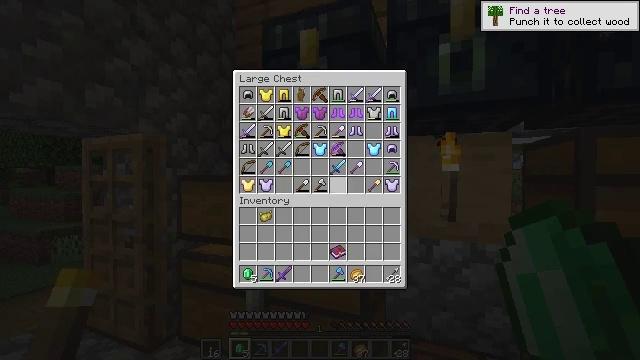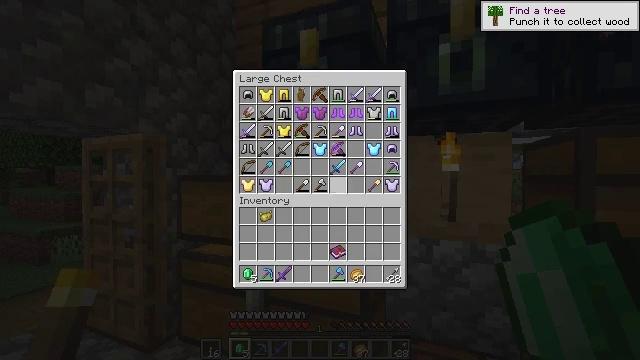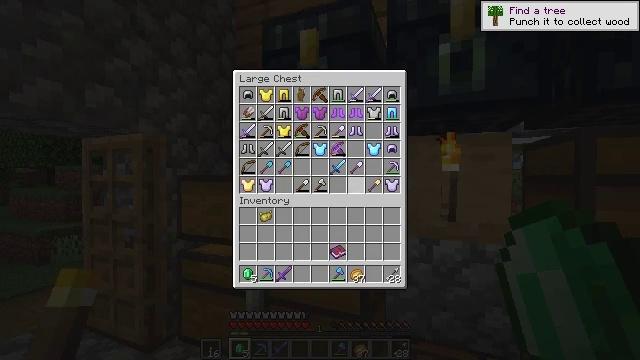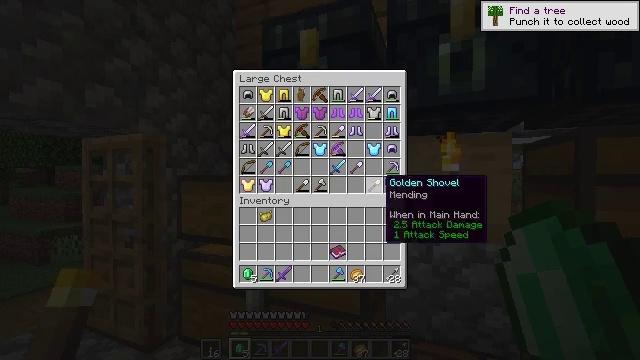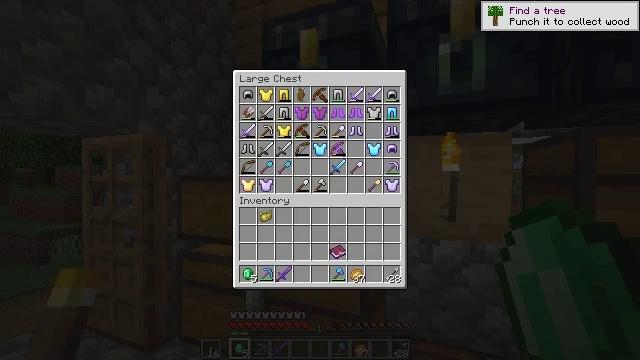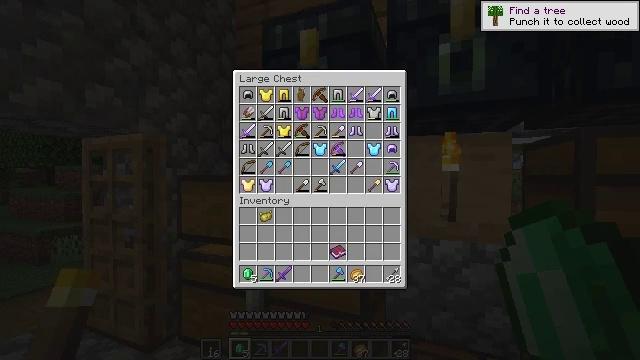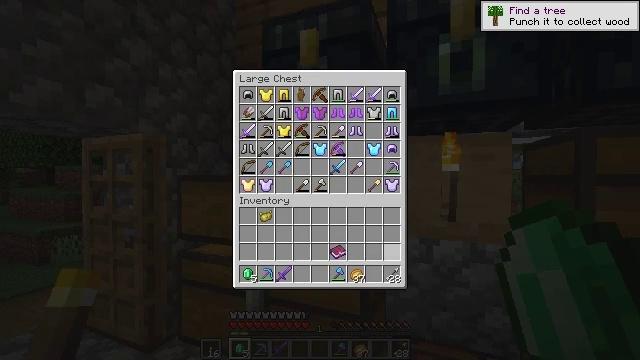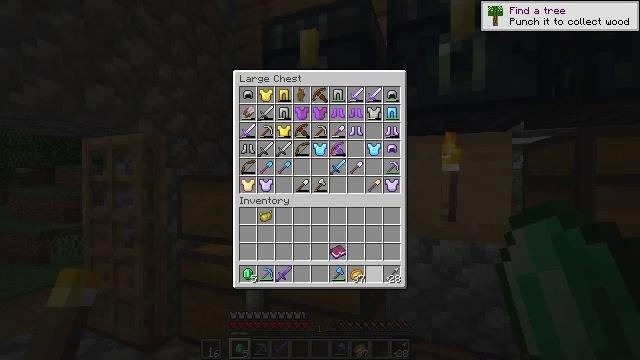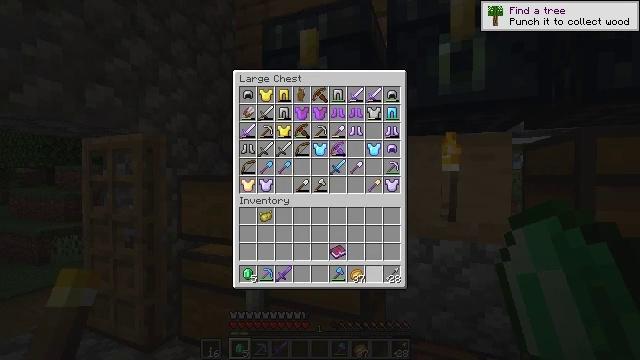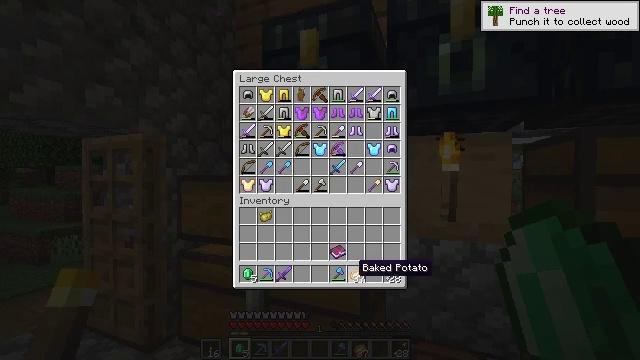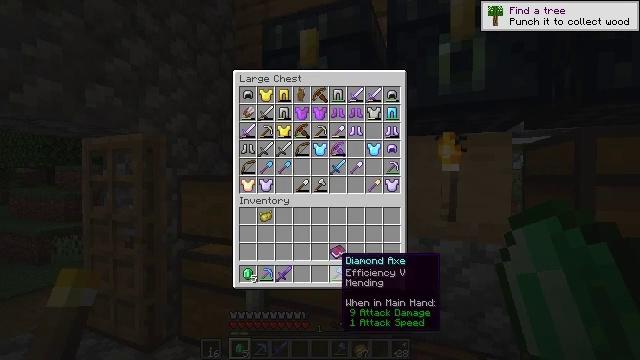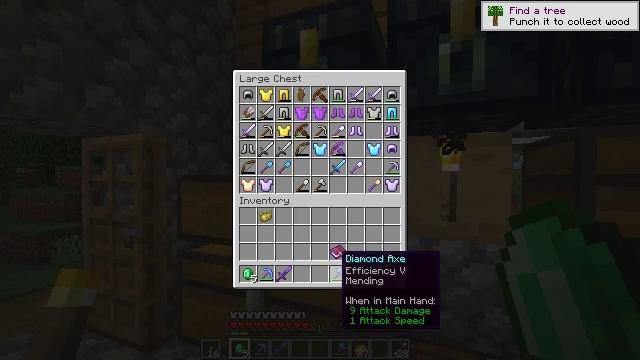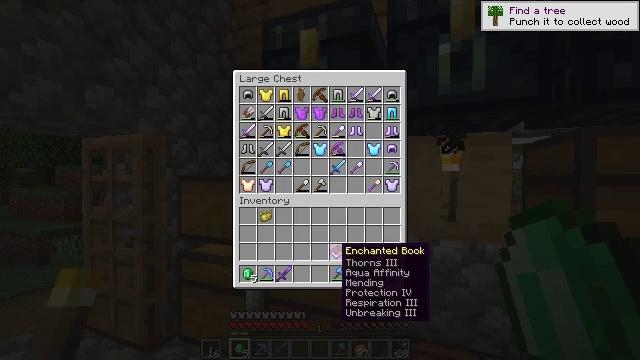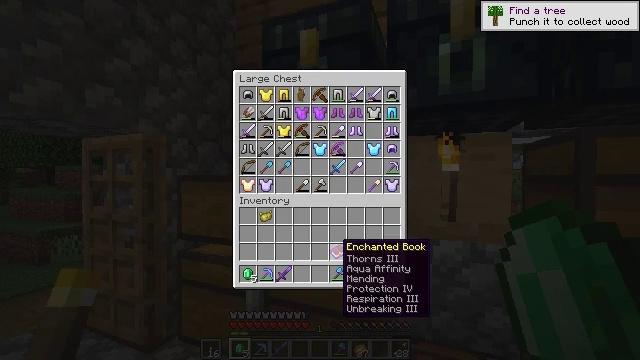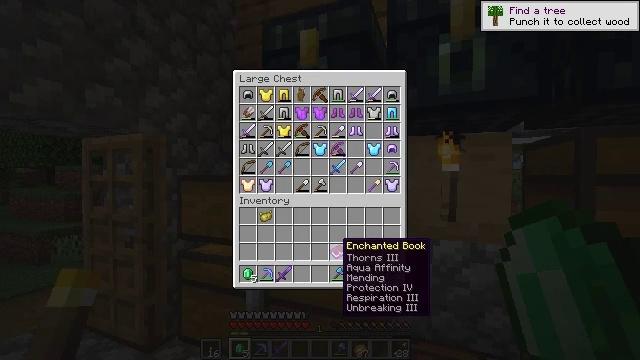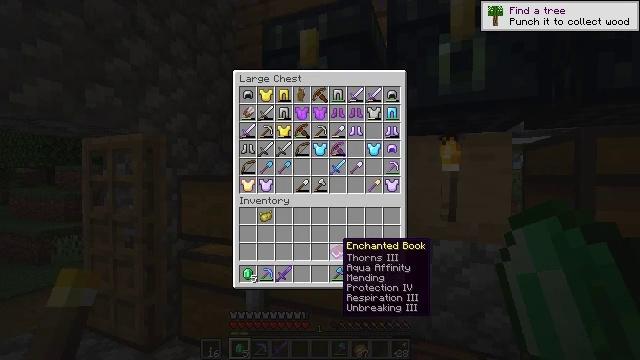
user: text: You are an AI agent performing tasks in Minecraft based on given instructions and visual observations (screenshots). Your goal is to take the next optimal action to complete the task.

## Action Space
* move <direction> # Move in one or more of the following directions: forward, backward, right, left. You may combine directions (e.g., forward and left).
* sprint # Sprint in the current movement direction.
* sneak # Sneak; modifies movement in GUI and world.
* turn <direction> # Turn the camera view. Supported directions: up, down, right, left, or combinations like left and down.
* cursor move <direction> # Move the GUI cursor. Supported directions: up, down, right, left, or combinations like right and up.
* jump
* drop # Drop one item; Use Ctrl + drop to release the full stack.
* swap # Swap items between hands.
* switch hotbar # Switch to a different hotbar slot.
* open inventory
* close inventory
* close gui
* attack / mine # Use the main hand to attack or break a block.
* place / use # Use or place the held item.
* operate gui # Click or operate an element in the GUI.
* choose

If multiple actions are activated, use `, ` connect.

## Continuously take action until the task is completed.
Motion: motion action
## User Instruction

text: Make a diamond helmet with diamonds.
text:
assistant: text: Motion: no_op
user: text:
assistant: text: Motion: cursor move right
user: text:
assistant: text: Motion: cursor move right and down
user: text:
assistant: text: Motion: cursor move right and down
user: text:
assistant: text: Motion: cursor move down
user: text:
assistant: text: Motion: cursor move left and down
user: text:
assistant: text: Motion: cursor move left and down
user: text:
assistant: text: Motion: no_op
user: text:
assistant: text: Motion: cursor move left
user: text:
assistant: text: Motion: cursor move left and up
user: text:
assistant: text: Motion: no_op
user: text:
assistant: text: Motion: cursor move up
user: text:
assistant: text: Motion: no_op
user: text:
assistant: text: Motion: no_op
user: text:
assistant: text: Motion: no_op
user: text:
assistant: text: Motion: no_op
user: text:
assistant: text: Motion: no_op
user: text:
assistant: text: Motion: no_op
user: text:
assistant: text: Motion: no_op
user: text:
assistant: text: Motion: no_op
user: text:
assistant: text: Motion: no_op
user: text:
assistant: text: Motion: no_op
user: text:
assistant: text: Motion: no_op
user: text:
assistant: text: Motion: no_op
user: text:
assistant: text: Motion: no_op
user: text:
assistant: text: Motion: no_op
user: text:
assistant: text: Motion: no_op
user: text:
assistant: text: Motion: no_op
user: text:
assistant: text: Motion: no_op
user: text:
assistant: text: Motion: no_op